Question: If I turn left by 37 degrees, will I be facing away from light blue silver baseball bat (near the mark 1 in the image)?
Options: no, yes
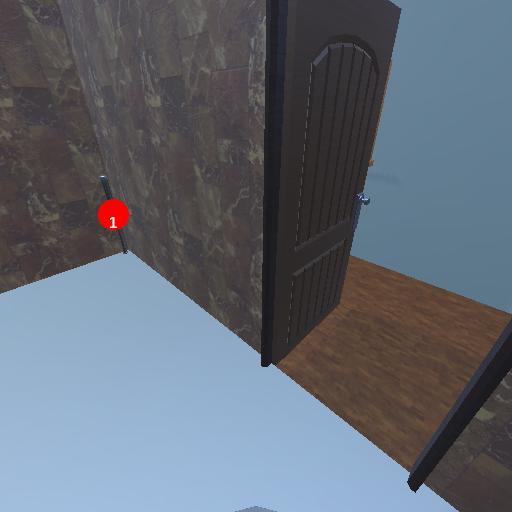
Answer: no